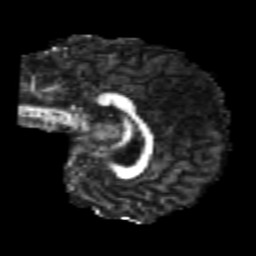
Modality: FA
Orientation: sagittal
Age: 24
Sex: male
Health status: healthy
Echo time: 0.074 s